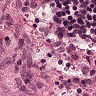
Metastatic tissue present: no